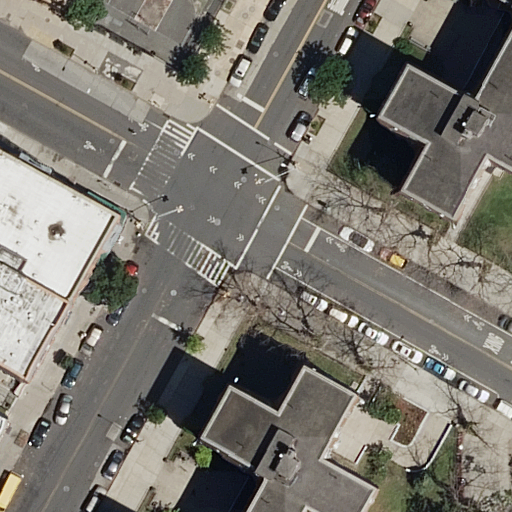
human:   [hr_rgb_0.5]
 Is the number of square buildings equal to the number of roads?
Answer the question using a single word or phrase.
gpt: no

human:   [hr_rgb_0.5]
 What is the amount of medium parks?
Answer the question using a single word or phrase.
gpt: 0

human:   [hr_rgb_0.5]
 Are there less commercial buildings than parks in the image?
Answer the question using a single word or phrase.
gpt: yes

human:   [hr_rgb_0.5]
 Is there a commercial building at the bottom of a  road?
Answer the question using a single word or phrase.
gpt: no

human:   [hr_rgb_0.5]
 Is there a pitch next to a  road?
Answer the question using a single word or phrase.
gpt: yes

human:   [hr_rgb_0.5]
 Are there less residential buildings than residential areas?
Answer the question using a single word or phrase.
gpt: no

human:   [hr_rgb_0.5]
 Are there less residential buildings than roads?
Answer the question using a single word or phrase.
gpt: yes

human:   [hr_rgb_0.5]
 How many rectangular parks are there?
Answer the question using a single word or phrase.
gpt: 0

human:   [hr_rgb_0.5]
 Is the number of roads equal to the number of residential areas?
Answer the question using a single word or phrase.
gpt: no

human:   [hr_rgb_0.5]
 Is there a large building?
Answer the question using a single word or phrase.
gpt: yes

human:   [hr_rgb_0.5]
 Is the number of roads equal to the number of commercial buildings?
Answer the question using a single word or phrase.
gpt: no

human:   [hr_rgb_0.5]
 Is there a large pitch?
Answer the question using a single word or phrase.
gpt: no

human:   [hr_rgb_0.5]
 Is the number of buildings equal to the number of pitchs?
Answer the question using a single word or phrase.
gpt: no

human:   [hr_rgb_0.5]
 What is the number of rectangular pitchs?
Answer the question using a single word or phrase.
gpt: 1

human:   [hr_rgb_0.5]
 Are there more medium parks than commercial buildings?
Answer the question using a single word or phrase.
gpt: no

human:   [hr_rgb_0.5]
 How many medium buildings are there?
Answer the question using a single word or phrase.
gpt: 5

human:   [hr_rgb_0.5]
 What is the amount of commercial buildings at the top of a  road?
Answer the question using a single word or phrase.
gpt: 0

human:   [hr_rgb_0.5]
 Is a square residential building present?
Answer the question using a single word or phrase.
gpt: no

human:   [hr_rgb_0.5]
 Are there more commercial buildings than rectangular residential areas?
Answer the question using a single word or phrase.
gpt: no

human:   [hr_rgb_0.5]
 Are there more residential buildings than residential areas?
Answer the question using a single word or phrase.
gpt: yes

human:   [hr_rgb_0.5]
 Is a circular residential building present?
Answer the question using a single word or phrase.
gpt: no

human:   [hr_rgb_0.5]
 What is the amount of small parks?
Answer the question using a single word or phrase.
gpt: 0

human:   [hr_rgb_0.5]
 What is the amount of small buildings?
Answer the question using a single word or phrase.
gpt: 0

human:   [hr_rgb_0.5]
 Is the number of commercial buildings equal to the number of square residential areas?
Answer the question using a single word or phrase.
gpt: yes

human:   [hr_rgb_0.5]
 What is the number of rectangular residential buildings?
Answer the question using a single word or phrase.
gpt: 2

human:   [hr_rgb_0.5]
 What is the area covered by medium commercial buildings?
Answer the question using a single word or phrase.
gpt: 0m2

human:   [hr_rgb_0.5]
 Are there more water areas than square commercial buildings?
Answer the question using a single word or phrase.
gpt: no

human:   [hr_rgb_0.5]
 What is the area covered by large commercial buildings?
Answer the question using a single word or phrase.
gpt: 0m2

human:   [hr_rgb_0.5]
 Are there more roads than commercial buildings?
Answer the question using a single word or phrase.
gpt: yes

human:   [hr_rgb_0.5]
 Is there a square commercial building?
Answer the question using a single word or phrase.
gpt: no

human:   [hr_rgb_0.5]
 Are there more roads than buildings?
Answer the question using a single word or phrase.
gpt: yes

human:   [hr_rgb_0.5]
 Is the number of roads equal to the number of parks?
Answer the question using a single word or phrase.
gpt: no

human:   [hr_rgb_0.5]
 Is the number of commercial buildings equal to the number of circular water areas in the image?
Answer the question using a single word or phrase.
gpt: yes

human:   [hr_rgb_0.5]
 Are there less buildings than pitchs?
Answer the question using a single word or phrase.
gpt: no

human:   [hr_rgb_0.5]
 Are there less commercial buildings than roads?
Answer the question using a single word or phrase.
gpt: yes

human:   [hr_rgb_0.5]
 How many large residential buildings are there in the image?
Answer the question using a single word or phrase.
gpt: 1